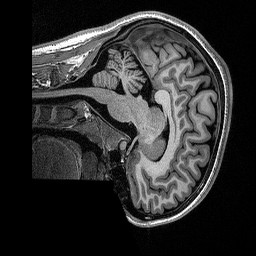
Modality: T1w
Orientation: sagittal
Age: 20
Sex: female
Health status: healthy
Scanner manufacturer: siemens
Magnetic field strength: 1.5 T
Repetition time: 2.73 s
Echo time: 0.00357 s